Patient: sex M, age 43
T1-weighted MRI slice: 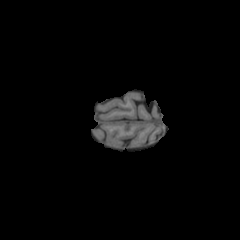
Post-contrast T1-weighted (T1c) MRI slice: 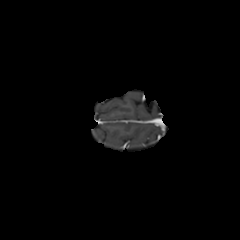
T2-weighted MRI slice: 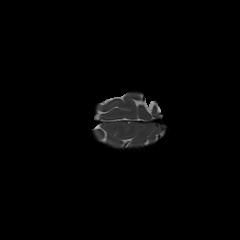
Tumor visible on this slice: no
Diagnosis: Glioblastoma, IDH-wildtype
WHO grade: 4